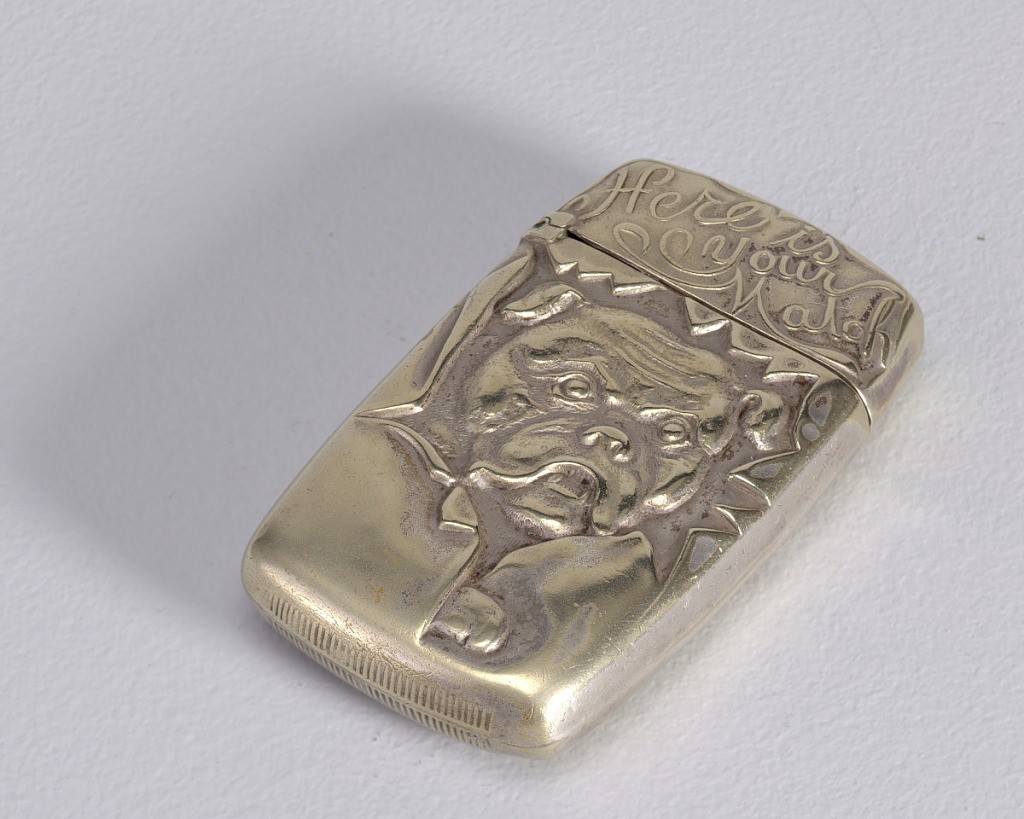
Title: "Here Is Your Match"
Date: late 19th century
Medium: Plated metal
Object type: Matchsafe
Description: Rectangular, curved top, bottom, and sides, featuring bulldog's head inside jagged or torn edged reserve, inscribed on lid above "Here is your Match", identical on front and reverse. Lid hinged on side. Striker on bottom.